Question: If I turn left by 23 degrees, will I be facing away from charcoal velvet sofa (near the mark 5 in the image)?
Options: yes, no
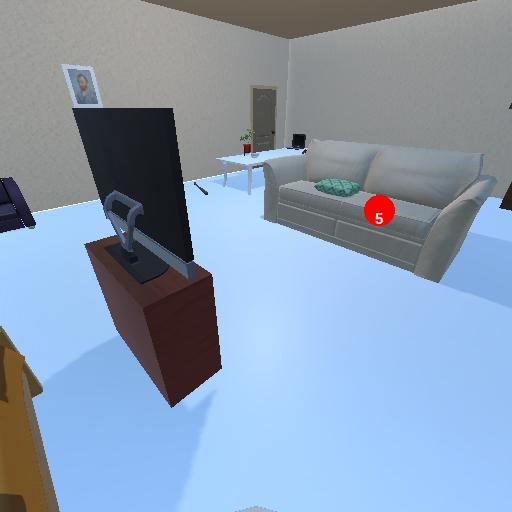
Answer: yes